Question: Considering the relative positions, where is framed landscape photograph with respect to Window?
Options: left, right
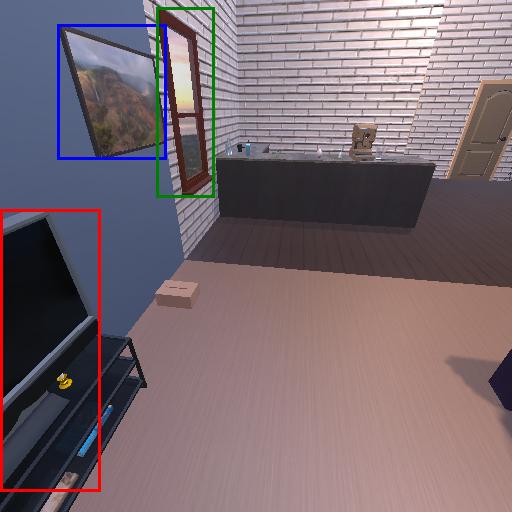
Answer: left